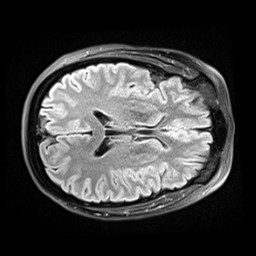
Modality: FLAIR
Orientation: axial
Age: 56
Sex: female
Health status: healthy
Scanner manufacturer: siemens
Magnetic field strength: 3 T
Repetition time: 9 s
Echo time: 0.088 s